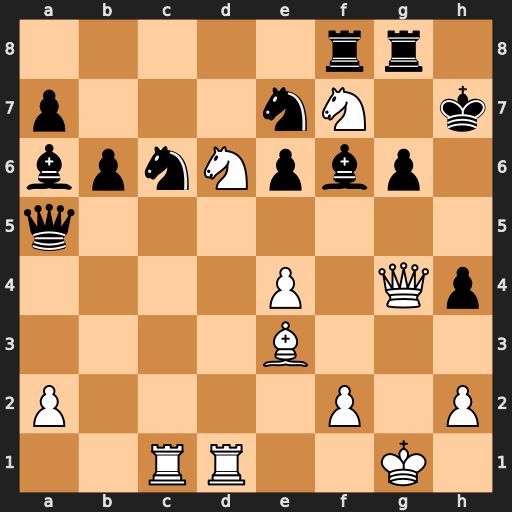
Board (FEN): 5rr1/p3nN1k/bpnNpbp1/q7/4P1Qp/4B3/P4P1P/2RR2K1
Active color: w
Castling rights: -
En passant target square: -
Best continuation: Bg5 Bxg5 Nxg5+